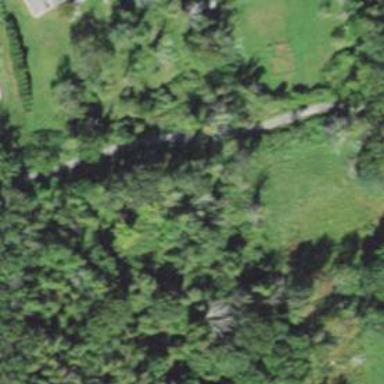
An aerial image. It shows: Residential driveway designated as service road.